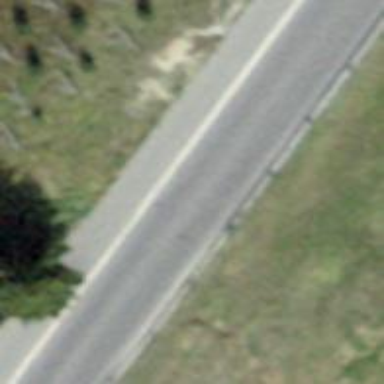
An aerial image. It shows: Left sidewalk along asphalt tertiary road.